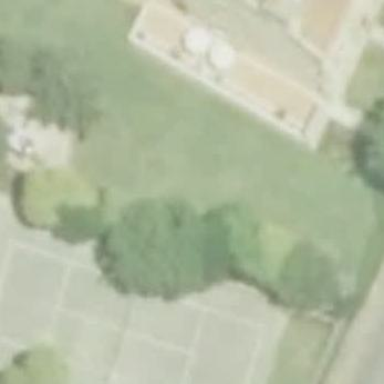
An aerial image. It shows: Tennis court on pitch designated for leisure land.